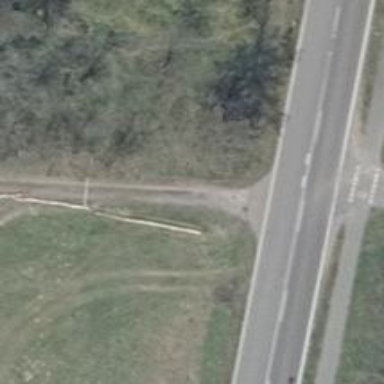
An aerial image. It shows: Track road.